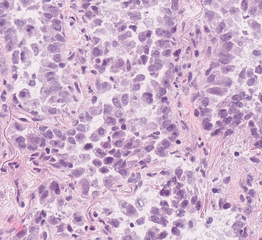
Tumor epithelial tissue: yes
Tumor-associated stroma tissue: yes
Normal tissue: no